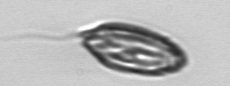
Label: Katodinium_or_Torodinium